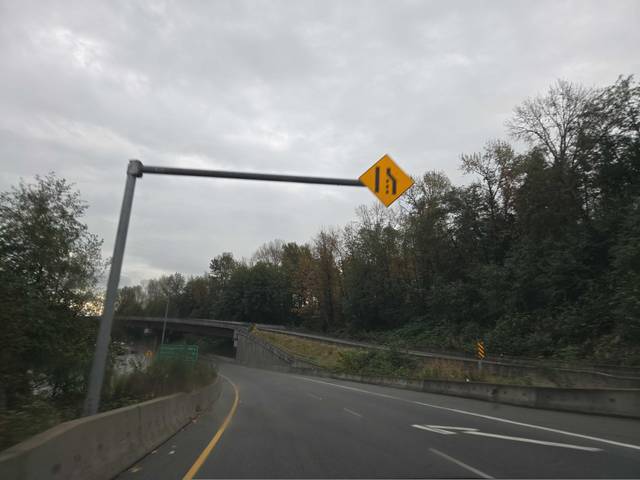
Region: Canada
Coordinates: 49.257, -123.019